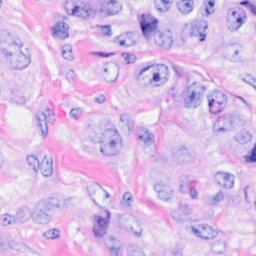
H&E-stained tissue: Breast